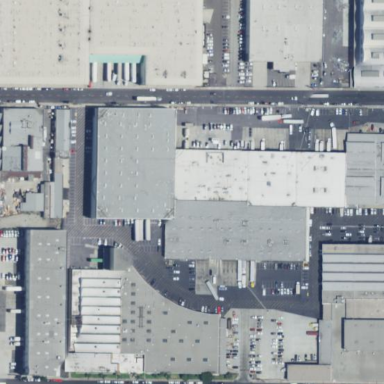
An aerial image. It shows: Warehouse building.